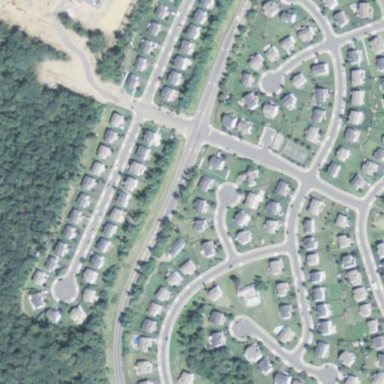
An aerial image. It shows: Residential area within neighborhood.